Question: Embedded YouTube video is giving Javascript error in IE7 and IE8. Please see the error message below:

I could not find much help on iternet about this error.
I have used following code on my web page to embed the video:
'''
<iframe class="you" src="http://www.youtube.com/embed/5TZHYT6x7zc?rel=0&amp;showinfo=0&amp;wmode=transparent" frameborder="0" wmode="Opaque"></iframe>
'''
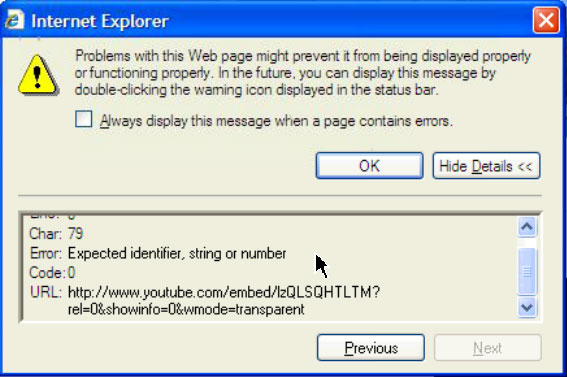
Answer: This is the result of a configuration change for the compatibility mode of IE 8. If you are on a network and your browser configuration is set by a network admin, they may have pushed this change without your knowledge. Most likely, others outside of your network that still use IE8 will not experience this problem.
You can get the video to run with the IE Dev Tools and forcing the page into "IE 8 Standards" document mode. However, if you want this to work throughout your network, you'd have to talk to your server admin.